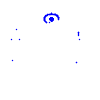
Particle: pion